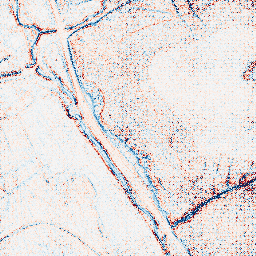
Category: edge_preserving
Decomposition family: anisotropic_diffusion
Decomposition parameters: iterations: 5
kappa: 30
gamma: 0.15
Upsampling method: regularized
Upsampling parameters: scale: 4
lambda_reg: 0.1
Upsampling scale: 4